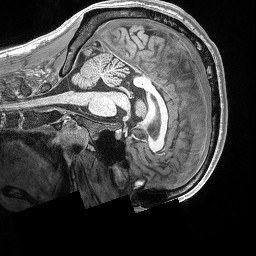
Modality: T1w
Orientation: sagittal
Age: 23
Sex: male
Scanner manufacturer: siemens
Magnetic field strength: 3 T
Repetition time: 2.17 s
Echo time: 0.00169 s